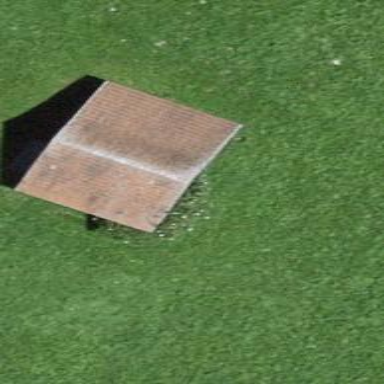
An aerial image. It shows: Barn.